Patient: sex M, age 32
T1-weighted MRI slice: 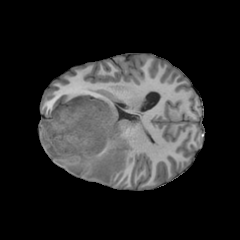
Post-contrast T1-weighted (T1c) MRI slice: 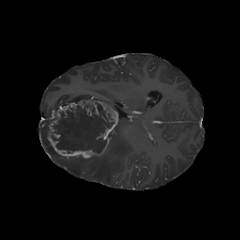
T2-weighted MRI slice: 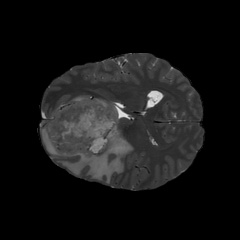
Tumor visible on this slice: yes
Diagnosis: Glioblastoma, IDH-wildtype
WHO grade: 4